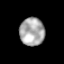
Tissue: lung
Cell type: Epithelial cells
Senescence score: 0.5423
Nuclear area (px): 679
Mean DAPI intensity: 170.093